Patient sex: M
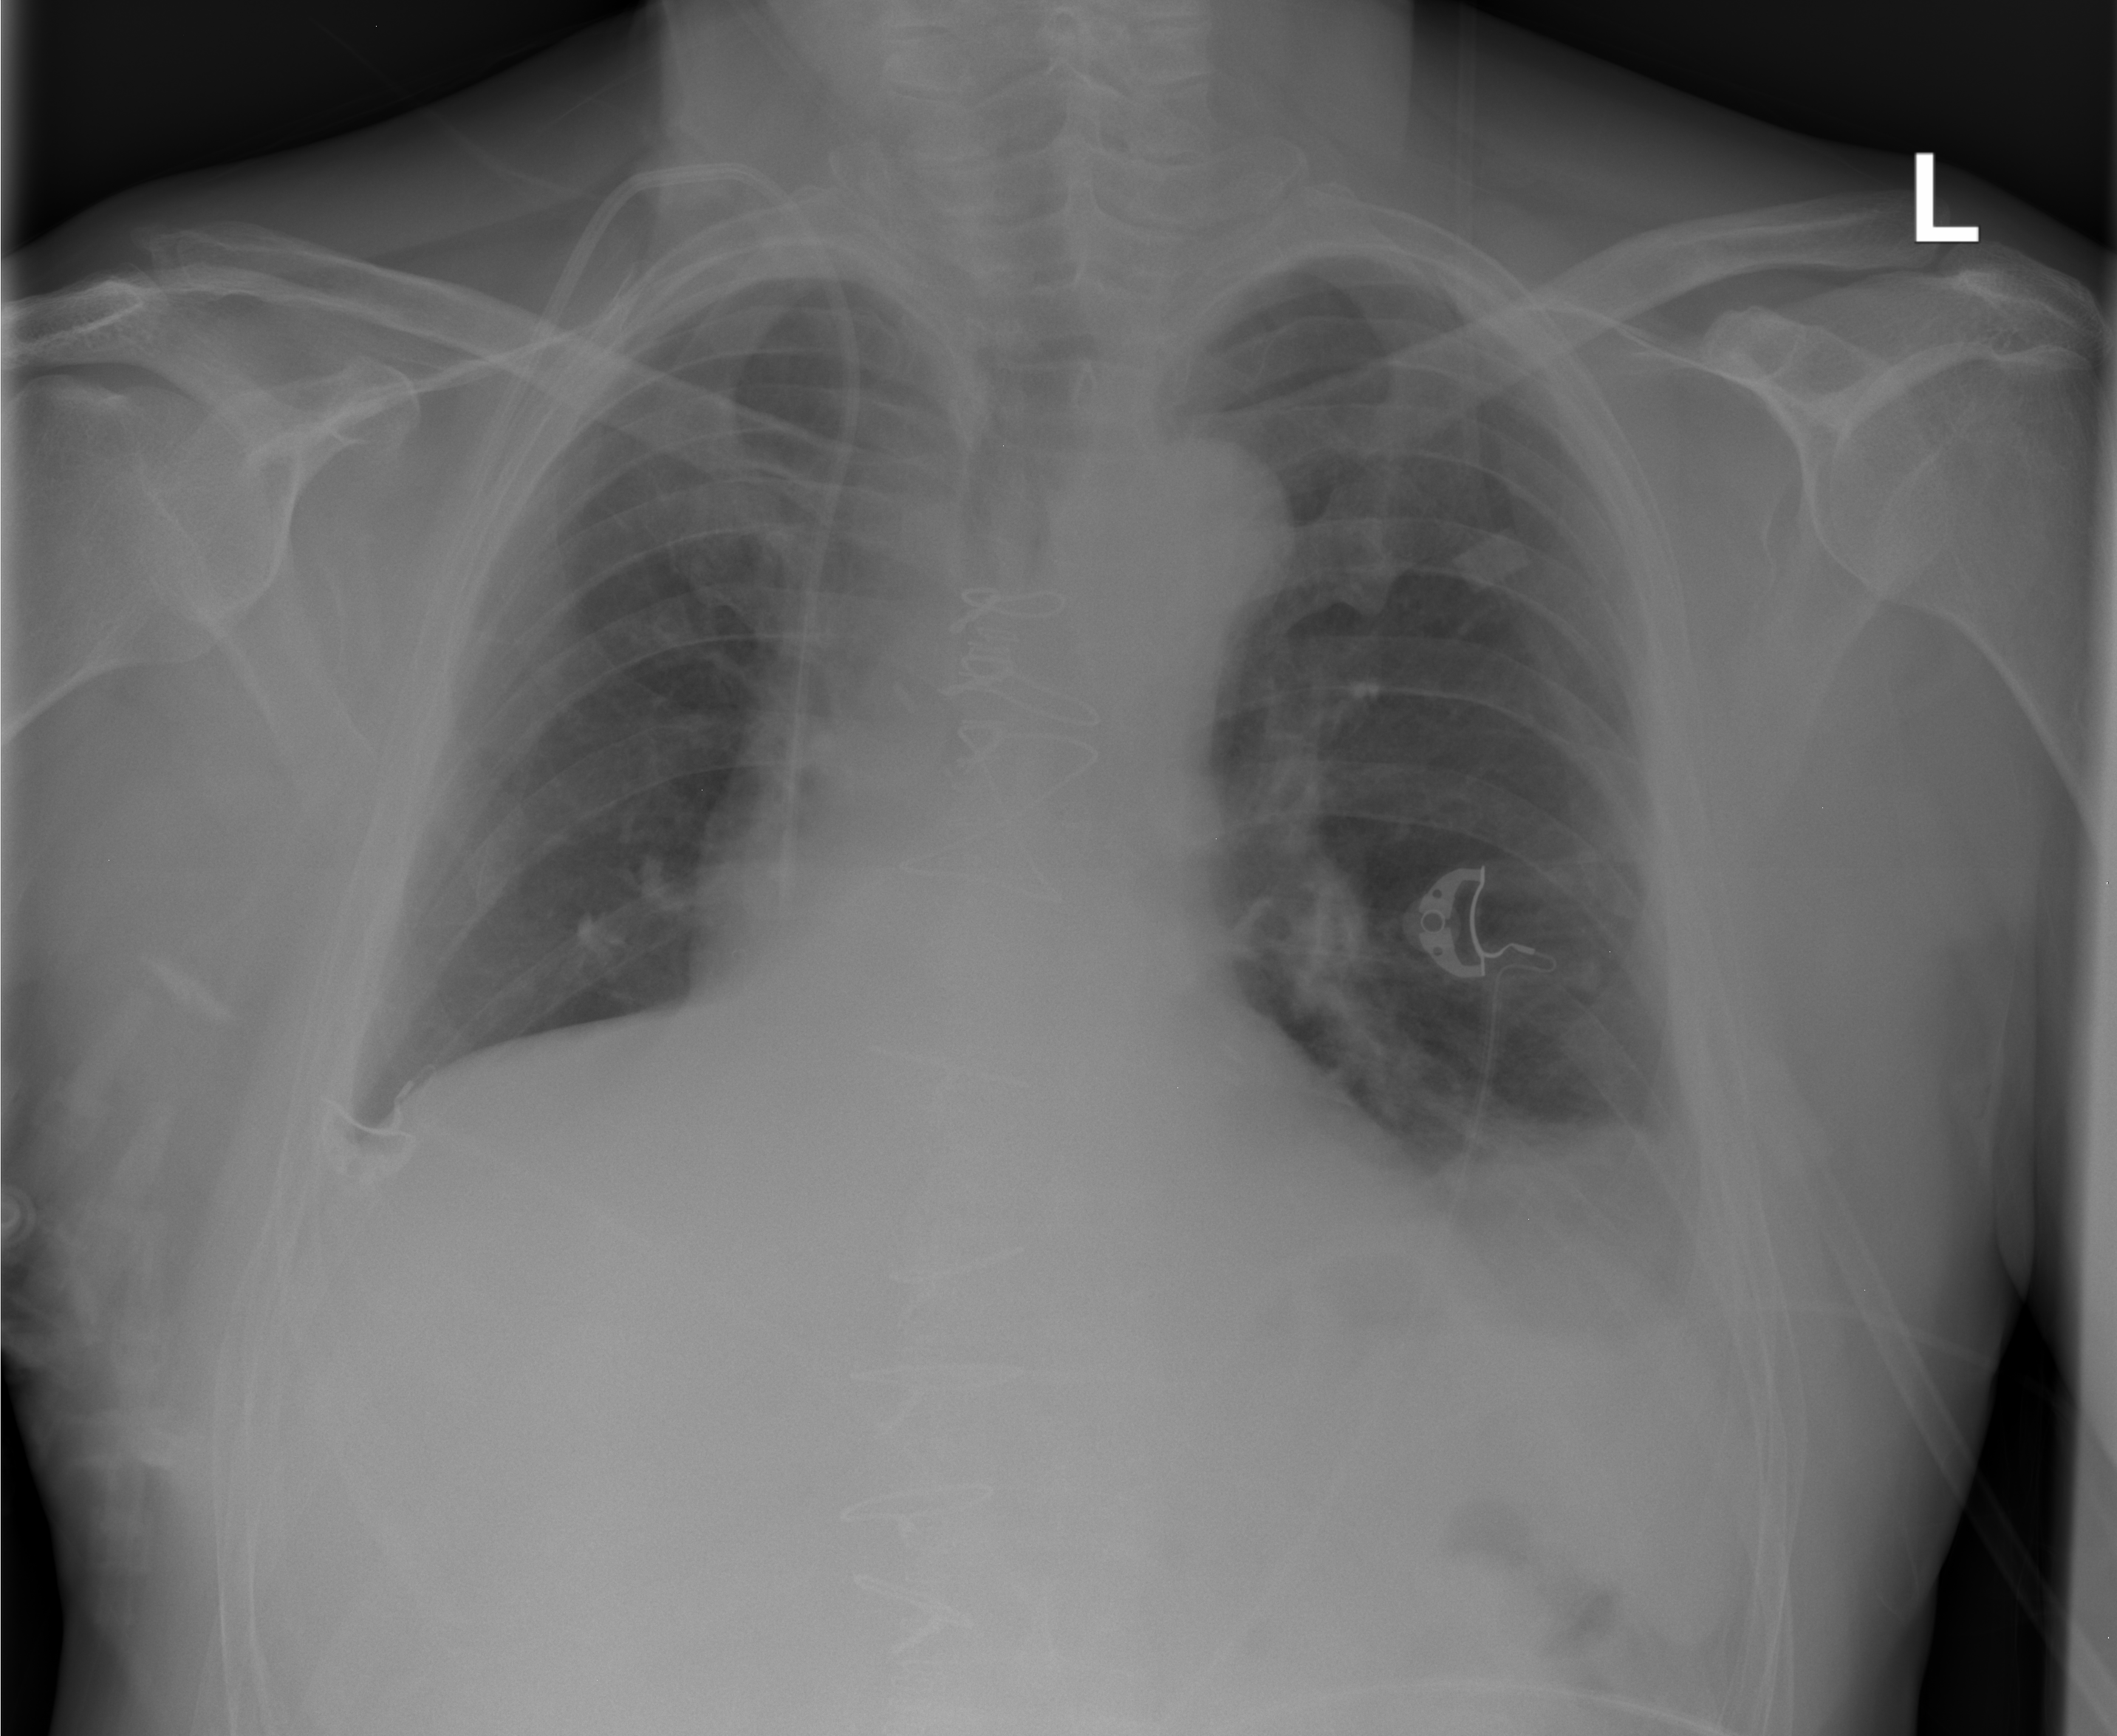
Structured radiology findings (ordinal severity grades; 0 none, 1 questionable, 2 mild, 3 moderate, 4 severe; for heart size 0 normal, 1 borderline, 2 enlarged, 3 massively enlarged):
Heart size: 0
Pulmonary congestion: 2
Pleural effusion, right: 0
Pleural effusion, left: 0
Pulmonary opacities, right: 0
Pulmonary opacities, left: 0
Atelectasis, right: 0
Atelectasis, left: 2